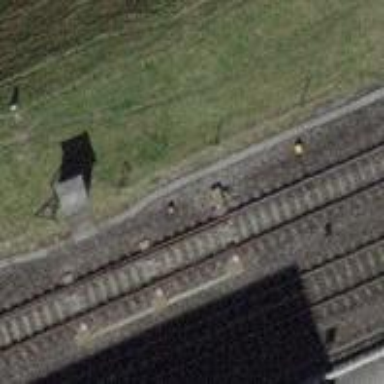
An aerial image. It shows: Railway switch.